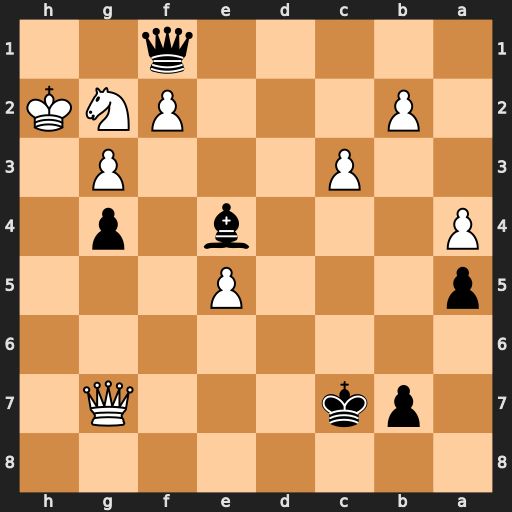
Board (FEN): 8/1pk3Q1/8/p3P3/P3b1p1/2P3P1/1P3PNK/5q2
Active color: b
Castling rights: -
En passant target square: -
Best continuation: Kb8 Qf8+ Ka7 Qc5+ b6